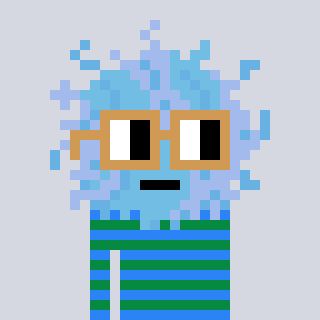
a pixel art character with square brown glasses, a lint-shaped head and a green-colored body on a cool background